Question: What is this screen for?
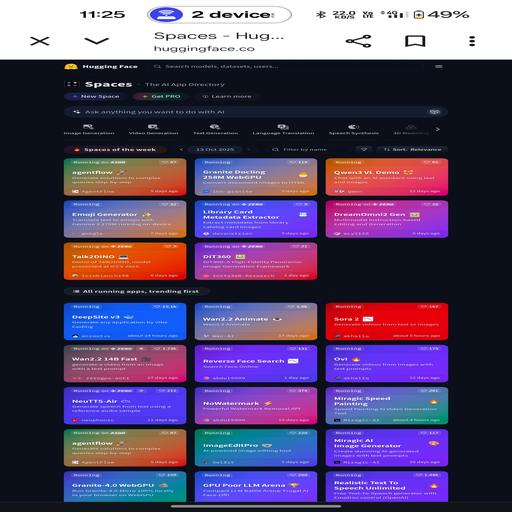
Answer: AI App Directory